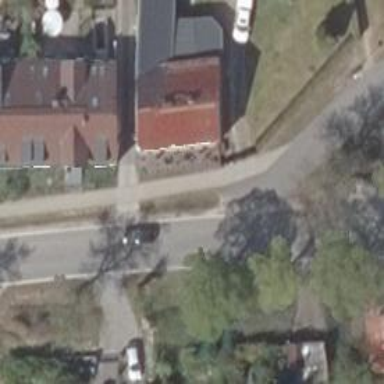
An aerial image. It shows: Secondary road with asphalt surface.